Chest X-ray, PA view. Patient: 13 years old, sex M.
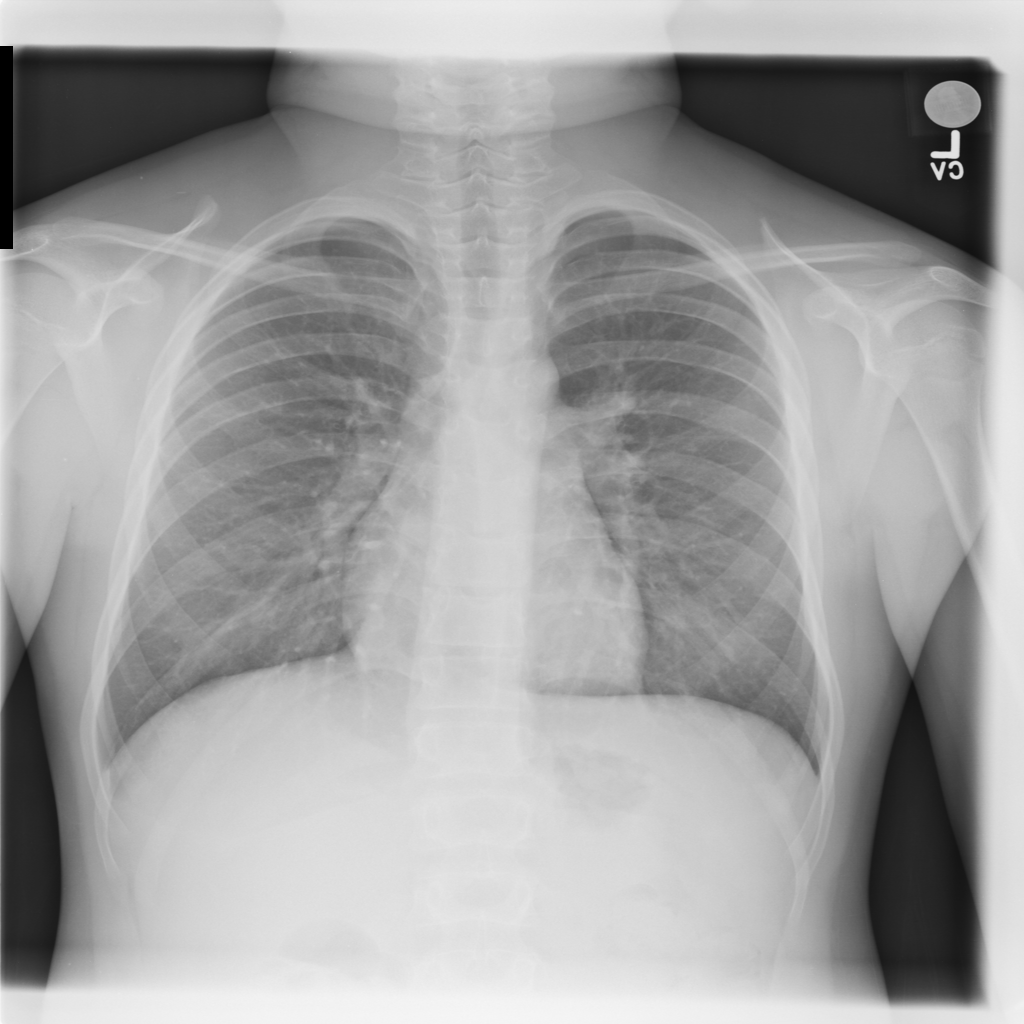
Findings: Atelectasis, Pneumonia